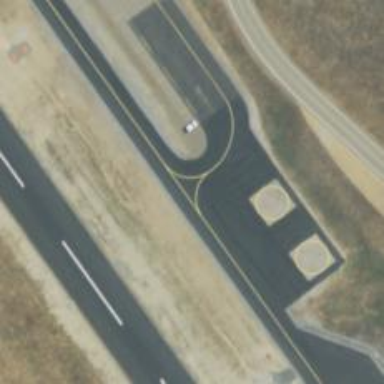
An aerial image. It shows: View of taxiway at the airport.